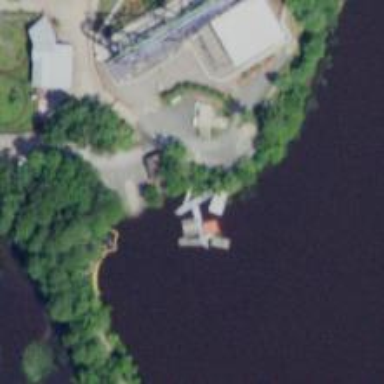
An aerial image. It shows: Slipway on leisure land.